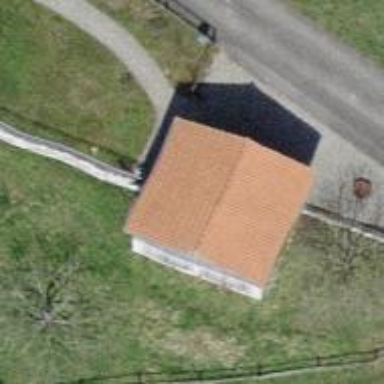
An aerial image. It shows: Garage.